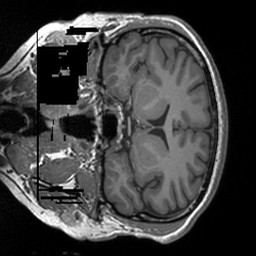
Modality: T1w
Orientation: coronal
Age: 24
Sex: male
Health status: healthy
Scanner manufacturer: siemens
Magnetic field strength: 3 T
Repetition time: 1.9 s
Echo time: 0.00252 s